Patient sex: F
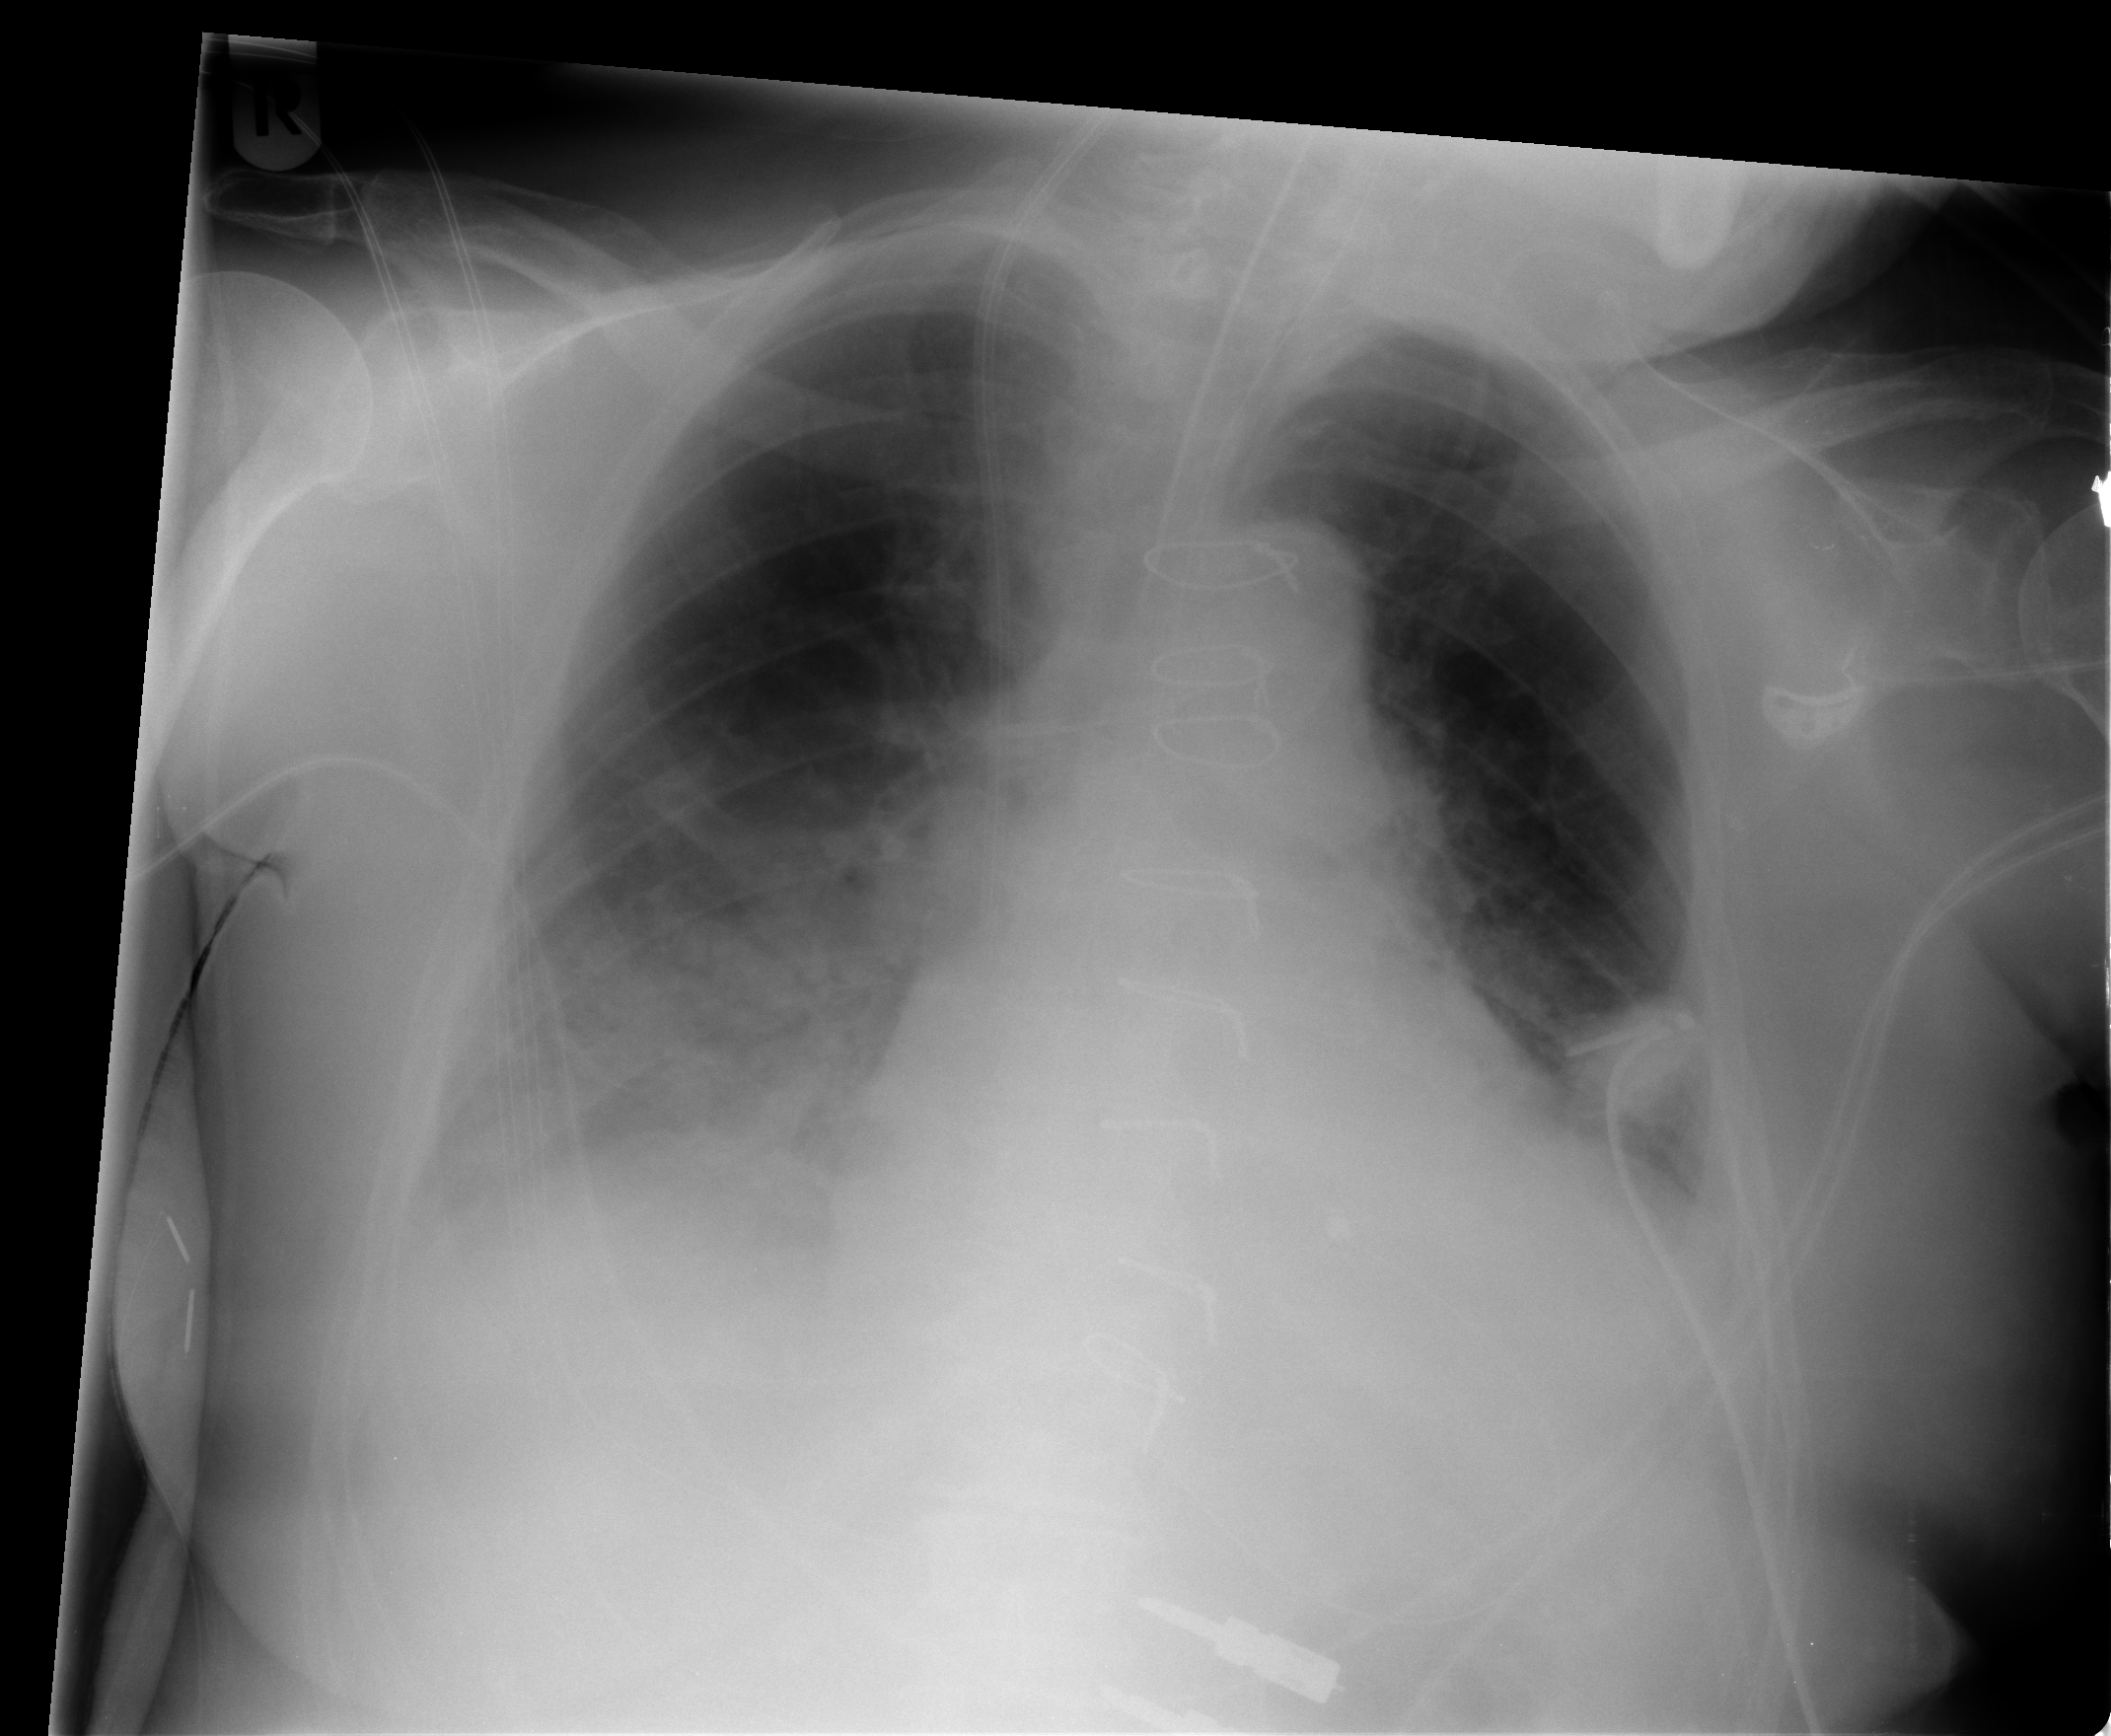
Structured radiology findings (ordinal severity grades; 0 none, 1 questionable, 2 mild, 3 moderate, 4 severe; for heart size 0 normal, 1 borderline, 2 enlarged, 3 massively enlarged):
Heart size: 2
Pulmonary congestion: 2
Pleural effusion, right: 3
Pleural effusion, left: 1
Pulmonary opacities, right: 2
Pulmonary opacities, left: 0
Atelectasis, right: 3
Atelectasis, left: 2